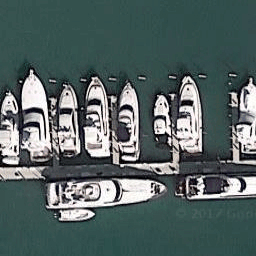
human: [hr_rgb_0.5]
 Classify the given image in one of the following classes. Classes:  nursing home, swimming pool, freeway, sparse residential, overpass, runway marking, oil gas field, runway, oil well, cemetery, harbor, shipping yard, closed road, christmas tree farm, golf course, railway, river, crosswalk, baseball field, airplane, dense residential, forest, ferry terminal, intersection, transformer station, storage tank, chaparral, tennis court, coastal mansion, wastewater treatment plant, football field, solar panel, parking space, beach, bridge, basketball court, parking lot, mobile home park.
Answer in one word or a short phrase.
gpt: harbor